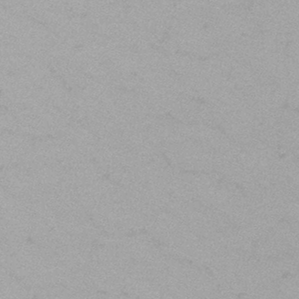
Label: frost